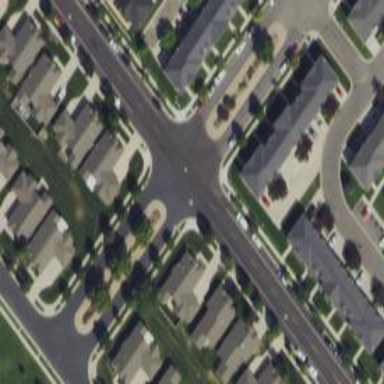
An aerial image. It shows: Residential road with sidewalk on the left.